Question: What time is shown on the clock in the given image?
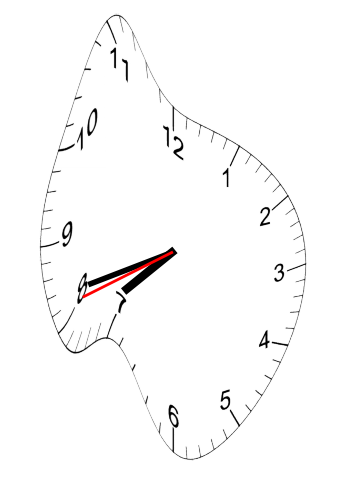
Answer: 07:41:41